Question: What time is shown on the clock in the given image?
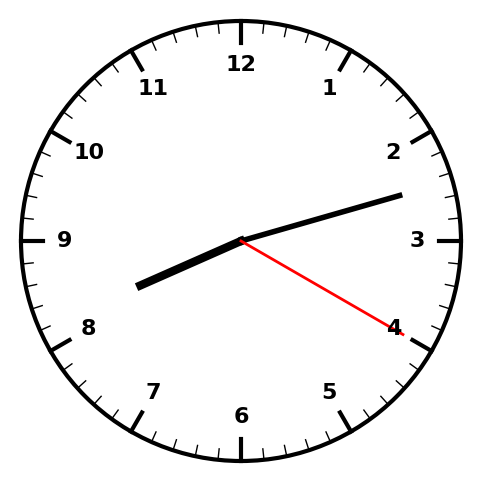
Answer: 08:12:20